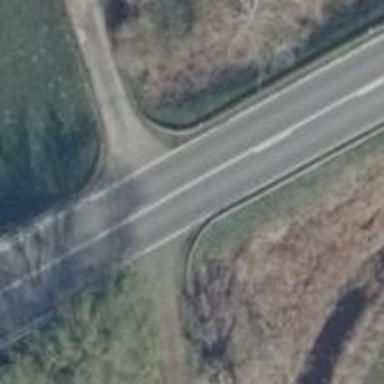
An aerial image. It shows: Asphalt road classified as primary highway.